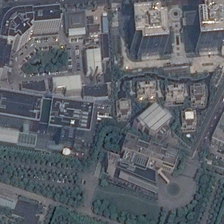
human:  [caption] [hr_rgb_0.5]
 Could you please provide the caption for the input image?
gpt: a commercial area has many buildings and green trees .

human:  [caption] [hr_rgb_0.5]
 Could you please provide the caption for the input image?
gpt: a commercial area has many buildings and green trees .

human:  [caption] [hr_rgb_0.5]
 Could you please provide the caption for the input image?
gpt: a commercial area has many buildings and green trees .

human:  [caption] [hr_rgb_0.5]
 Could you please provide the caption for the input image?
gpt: a commercial area has many buildings and green trees .

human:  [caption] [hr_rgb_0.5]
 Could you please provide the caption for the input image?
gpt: a commercial area has many buildings and green trees .